Field crop: maize
Growth stage: 2
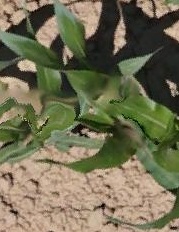
Species: maize